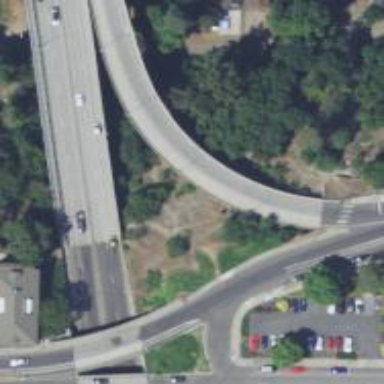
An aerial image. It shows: Bridge with asphalt surface carrying primary link road.